Question: I'm trying to build a small website using ASP.NET MVC With EntityFramework on Visual Studio 2013.4
I have this model:
'''
public Class User
{
Public int UserID {get;set;}
[Required]
[ValidUserName]
public string UserName { get; set; }
[Required]
public string UserPassword { get; set; }
}
'''
This model has a Custom Attribute which is called '[ValidUserName]'.
'''
public class ValidUserName : ValidationAttribute
{
PMAIDEntities db;
public ValidUserName()
{
db = new PMAIDEntities();
}
protected override ValidationResult IsValid(object value, ValidationContext validationContext)
{
if (value != null)
{
var valueAsString = value.ToString();
bool IsExist = db.Users.Where(x => x.UserName == (string)value).Any();
if (IsExist)
{
var errorMessage = FormatErrorMessage(validationContext.DisplayName);
return new ValidationResult("User Name is Already Exist !!");
}
}
return ValidationResult.Success;
}
}
'''
The problem is when I try to add a new record to the database the '[ValidUserName]' works fine, which informs the end-user if the username exists in the database or not. But, when the update operation occur on a record to change password the '[ValidUserName]' gives me that the username exists in the database.
I know that the username already exists, but how can I solve this problem to let '[ValidUserName]' accept current username because the username shall remain as is?
This the the code in the controller:
'''
[HttpPost]
[ValidateAntiForgeryToken]
public ActionResult Edit([Bind(Include = "UserID,UserName,UserPassword,UserRole,UserFullName,UserEmail,UserMobile,UserLastLogin,UserAddress,UserBio,UserNationality,UserGender,UserDOB,UserAge,UserDateAdded")] User user)
{
if (ModelState.IsValid)
{
db.Entry(user).State = EntityState.Modified;
db.SaveChanges();
return RedirectToAction("Index");
}
ViewBag.UserNationality = new SelectList(db.Nationalities, "Id", "Name", user.UserNationality);
return View(user);
}
'''
edit
i use this code in model
'''
public class User
{
public int UserID { get; set; }
[Required]
[Remote("IsUserNameValid", "Users", AdditionalFields = "UserID", ErrorMessage = "Username already exists.")]
[ValidUserName]
public string UserName { get; set; }
[Required]
public string UserPassword { get; set; }
}
'''
and in the controller i add the following code
'''
public JsonResult IsUsernameValid(string UserName, int UserID)
{
var isValid = true;
if (UserName != null)
{
isValid = !db.Users.Where(x => x.UserName == UserName && x.UserID != UserID).Any();
}
return Json(isValid, JsonRequestBehavior.AllowGet);
}
'''
the problem here is the remote attribute require to specify the controller name , in this case what should i write if is my controller located inside an area called 'Admin'
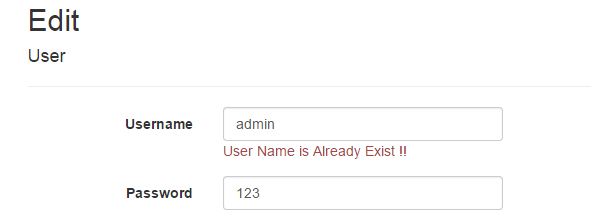
Answer: You need to use Remote Validation (<URL>:
'''
public JsonResult IsUserNameValid(string UserName, int UserID = 0)
{
var isValid = true;
if (UserName != null)
{
isValid = !db.Users.Where(x => x.UserName == UserName && x.UserID != UserID).Any();
}
return Json(isValid, JsonRequestBehavior.AllowGet);
}
'''
Then, use it in your model like this ():
'''
public class User
{
[Required]
[Remote("IsUserNameValid", "Users", "Admin",
AdditionalFields = "UserID", ErrorMessage = "Username already exists.")]
public string UserName { get; set; }
[Required]
public string UserPassword { get; set; }
// other properties...
}
'''
You can read more about implementing Remote Validation in asp.net MVC <URL>.